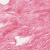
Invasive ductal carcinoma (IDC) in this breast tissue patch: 0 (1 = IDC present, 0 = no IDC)